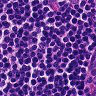
Metastatic tissue present: no